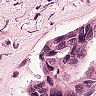
Metastatic tissue present: yes